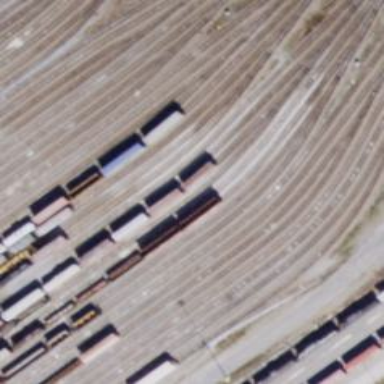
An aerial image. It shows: Railway yard.